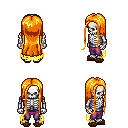
a pixel art fantasy rpg character, male body template, skeleton, yellow tattered cape, magenta pants, light blonde extra-long hairstyle, brown slippers, four views (front, back, left, right), 2x2 character sprite sheet, small pixel art, hard edges, no anti-aliasing